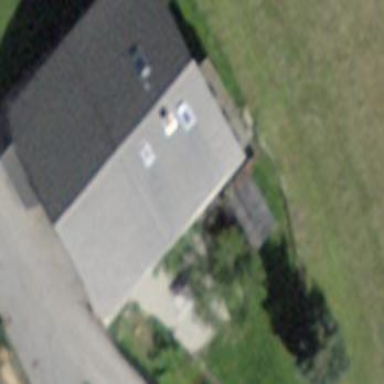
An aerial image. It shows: Simple house.